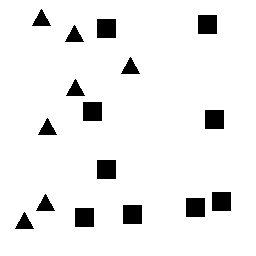
Squares: 9
Triangles: 7
Stars: 0
Total shapes: 16